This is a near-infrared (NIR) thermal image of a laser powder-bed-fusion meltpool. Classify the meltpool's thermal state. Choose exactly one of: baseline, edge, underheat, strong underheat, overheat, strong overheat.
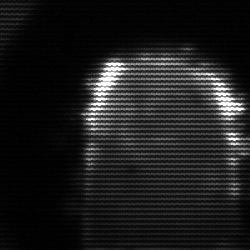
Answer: baseline